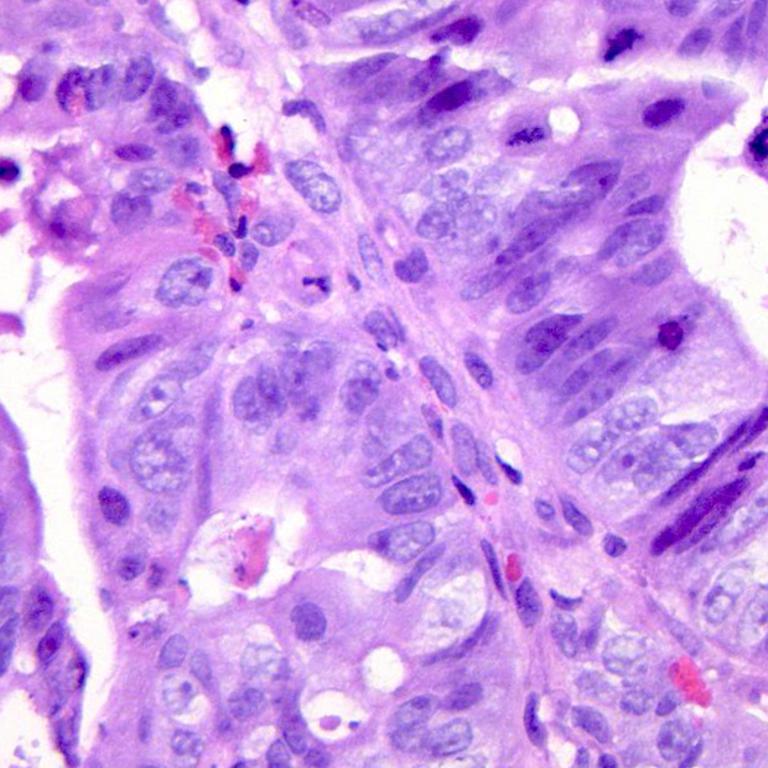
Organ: colon
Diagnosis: adenocarcinomas